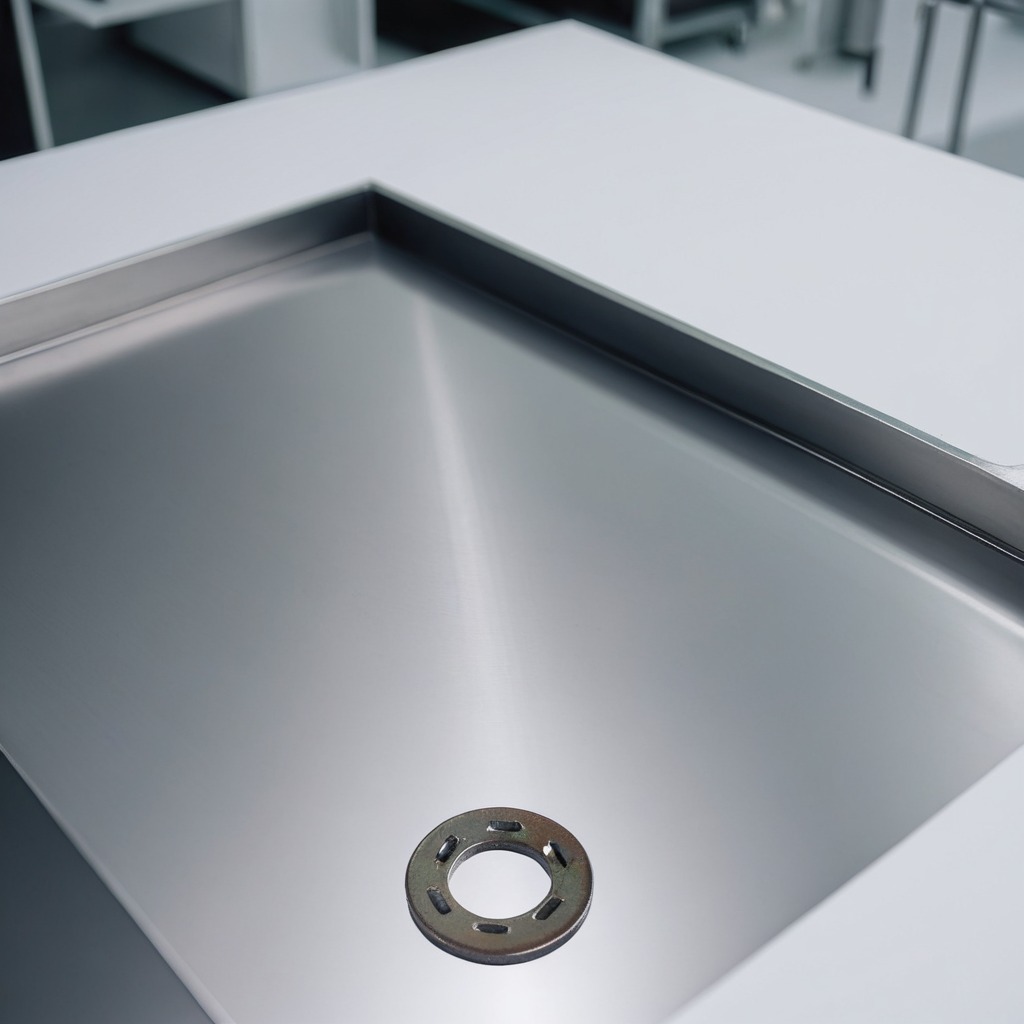
A flat metal washer lies on the stainless steel table in a high-end prototyping lab.